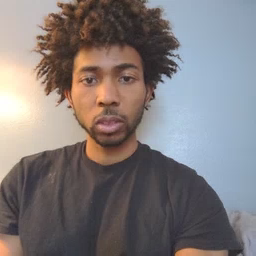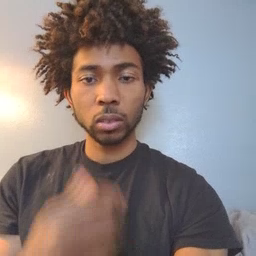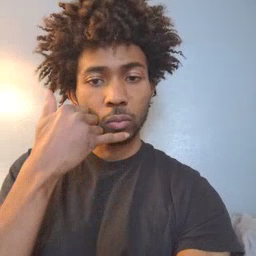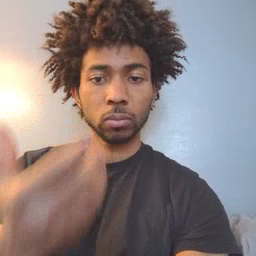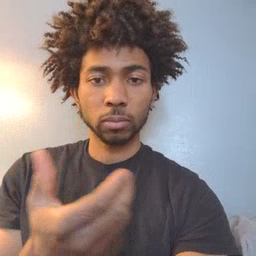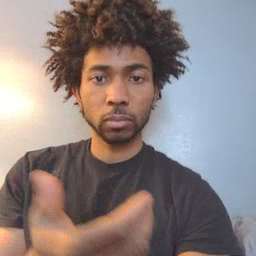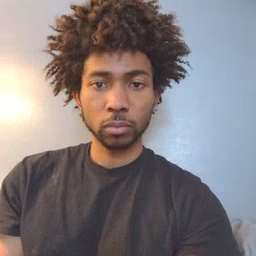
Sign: callonphone